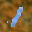
Label: 1